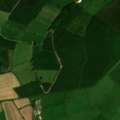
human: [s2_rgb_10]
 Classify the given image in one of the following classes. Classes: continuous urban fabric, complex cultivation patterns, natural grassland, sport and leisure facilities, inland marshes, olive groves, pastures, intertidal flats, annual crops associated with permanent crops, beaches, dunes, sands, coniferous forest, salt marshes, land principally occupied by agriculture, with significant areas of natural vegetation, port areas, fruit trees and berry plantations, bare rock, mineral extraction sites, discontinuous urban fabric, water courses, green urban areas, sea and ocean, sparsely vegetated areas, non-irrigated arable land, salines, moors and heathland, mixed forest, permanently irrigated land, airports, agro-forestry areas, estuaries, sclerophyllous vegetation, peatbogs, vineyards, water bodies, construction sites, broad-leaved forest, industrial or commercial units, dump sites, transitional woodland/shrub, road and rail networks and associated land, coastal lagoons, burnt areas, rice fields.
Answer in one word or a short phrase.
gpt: pastures, coniferous forest, transitional woodland/shrub, peatbogs